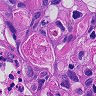
Metastatic tissue present: yes